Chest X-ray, PA view. Patient: 57 years old, sex F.
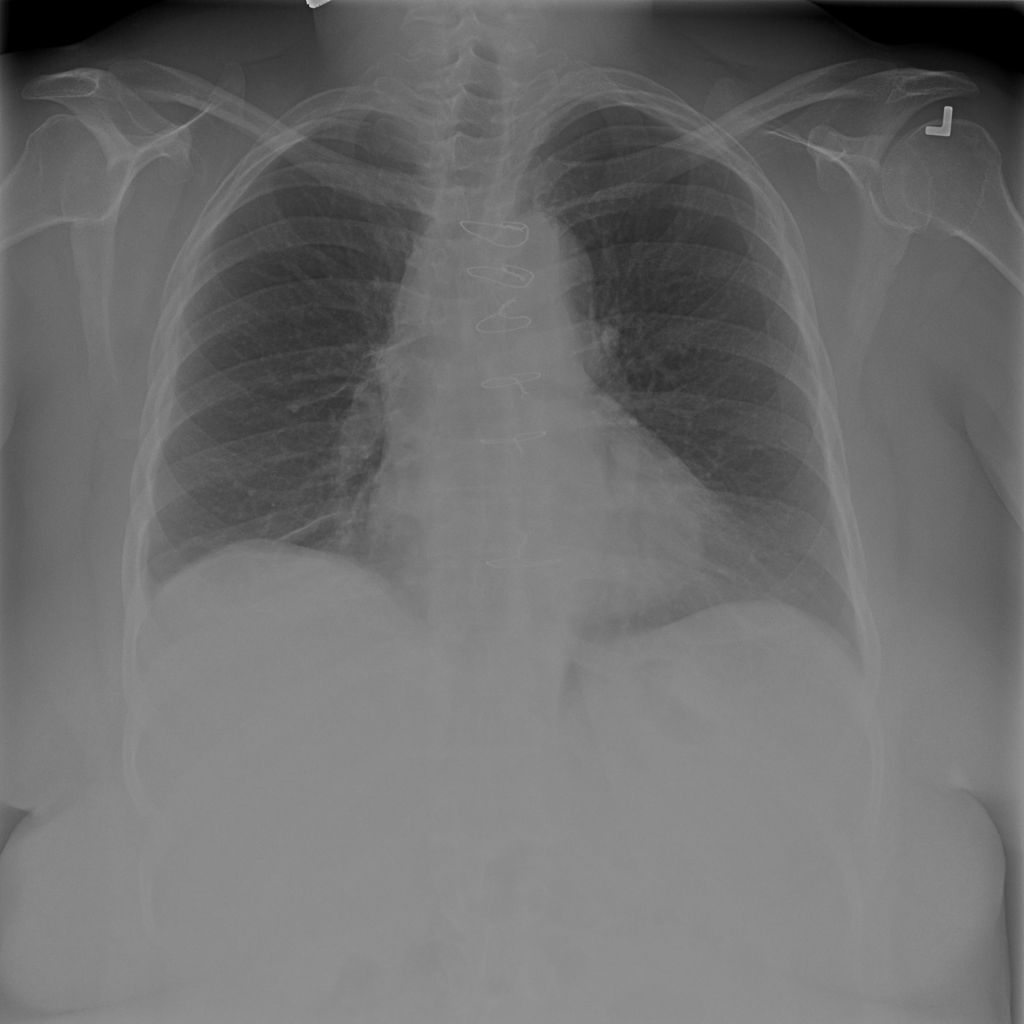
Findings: Atelectasis